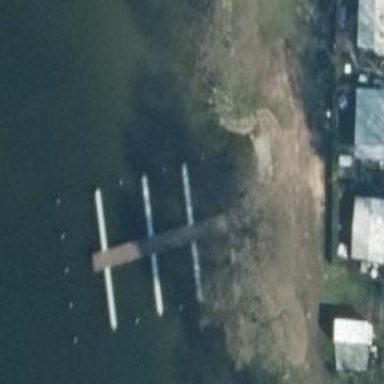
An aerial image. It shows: Man-made pier.